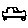
Label: car